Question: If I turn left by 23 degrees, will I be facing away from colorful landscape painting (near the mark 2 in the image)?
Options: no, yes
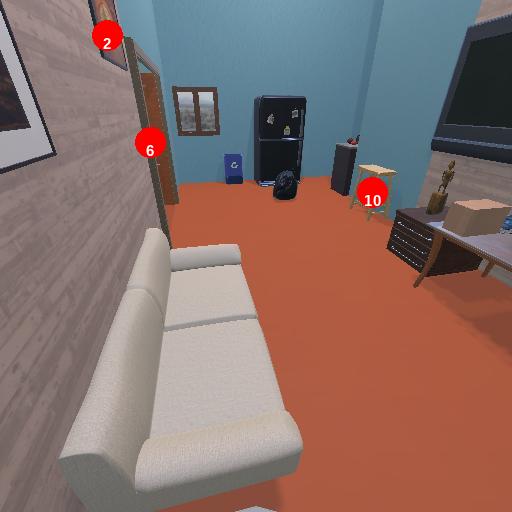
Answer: no